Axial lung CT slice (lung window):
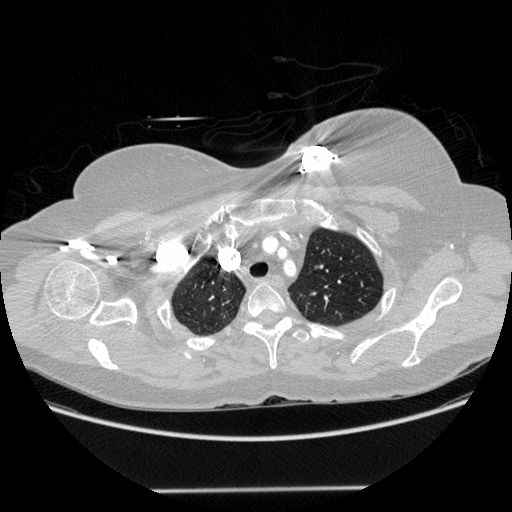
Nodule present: no